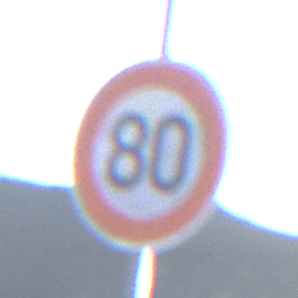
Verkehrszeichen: Geschwindigkeit80
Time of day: SunriseSunset
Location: Outdoor (Nature)
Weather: Clear
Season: NotSpecified
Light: Natural